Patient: sex M, age 76
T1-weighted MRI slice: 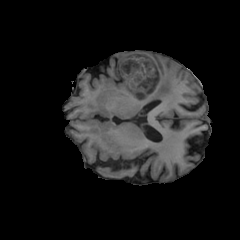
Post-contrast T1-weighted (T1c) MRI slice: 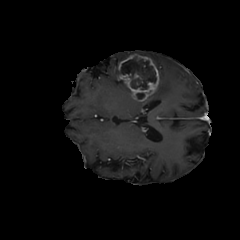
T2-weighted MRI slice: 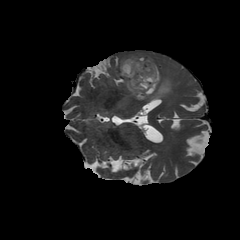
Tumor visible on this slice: yes
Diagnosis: Glioblastoma, IDH-wildtype
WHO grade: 4